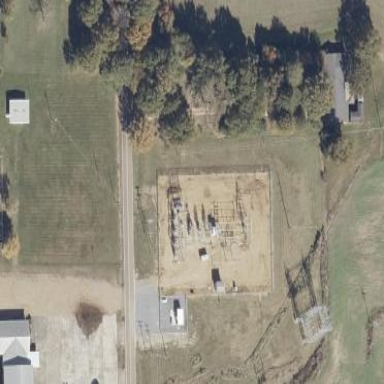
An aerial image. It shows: Distribution substation surrounded by fence.